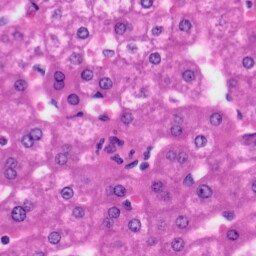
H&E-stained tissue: Liver